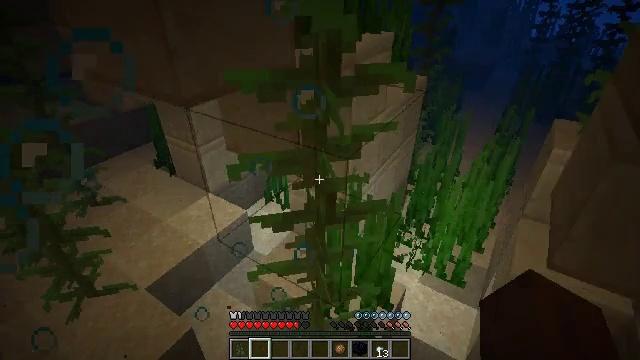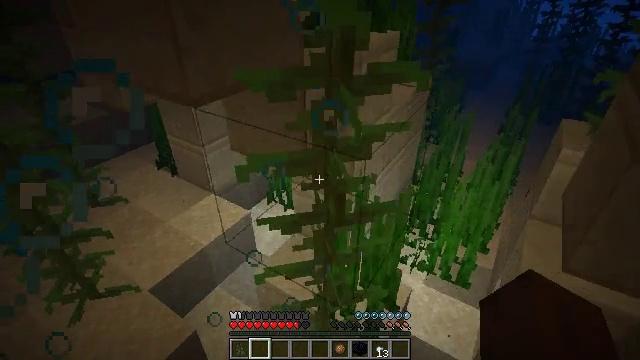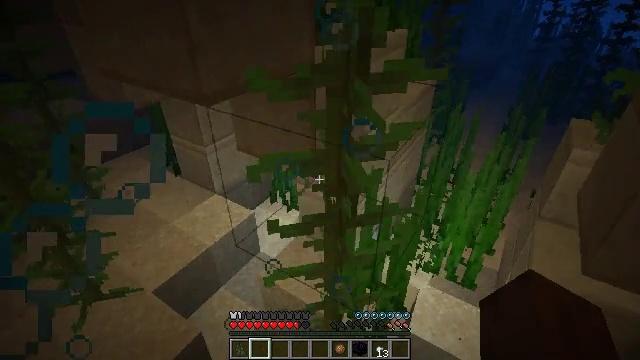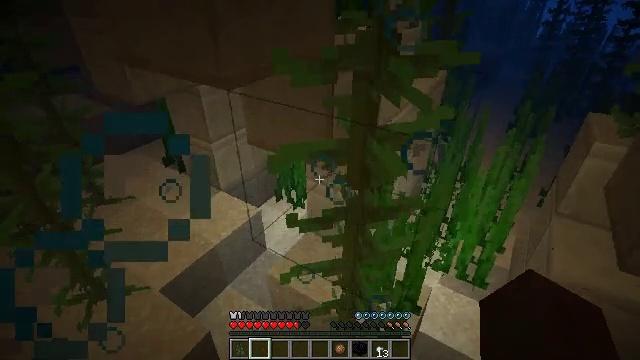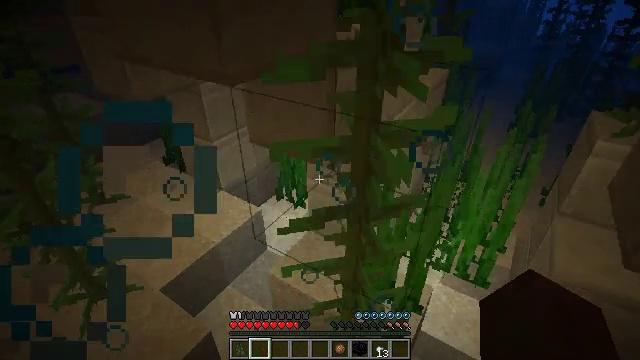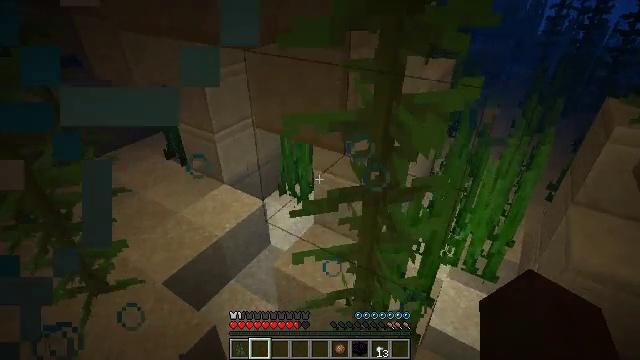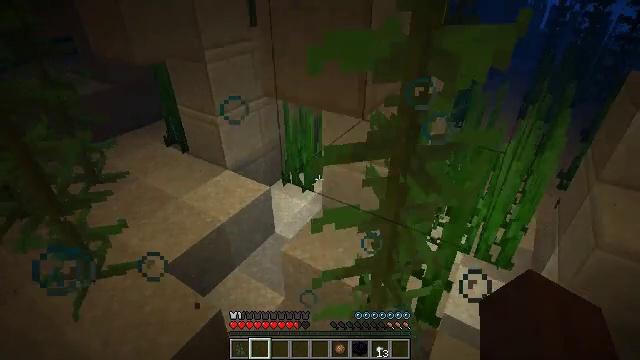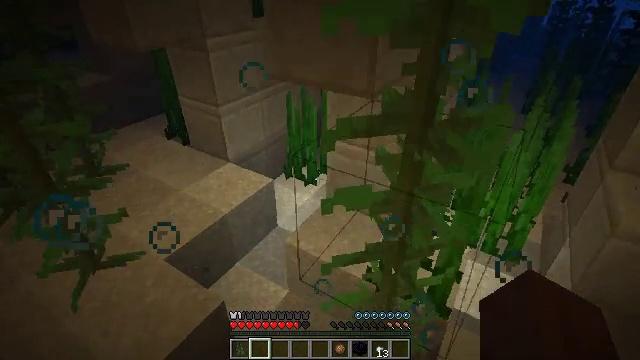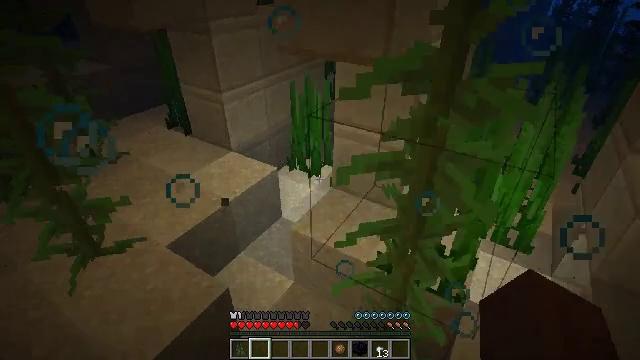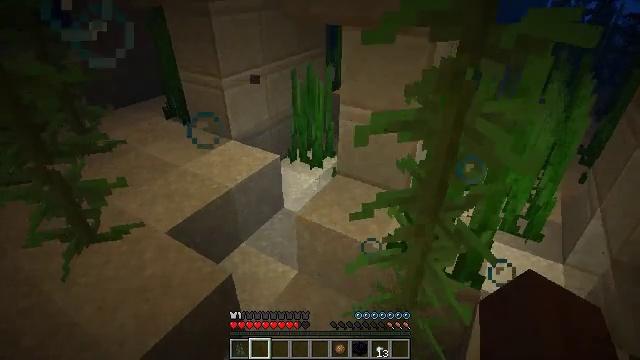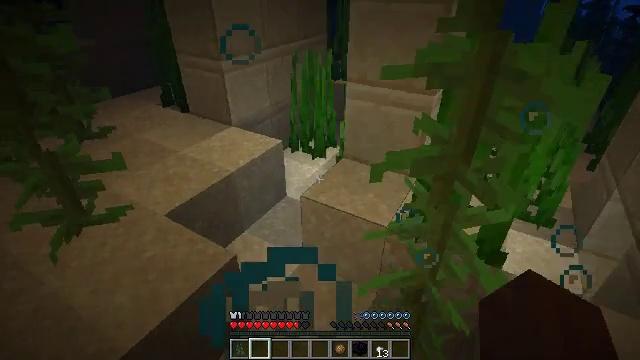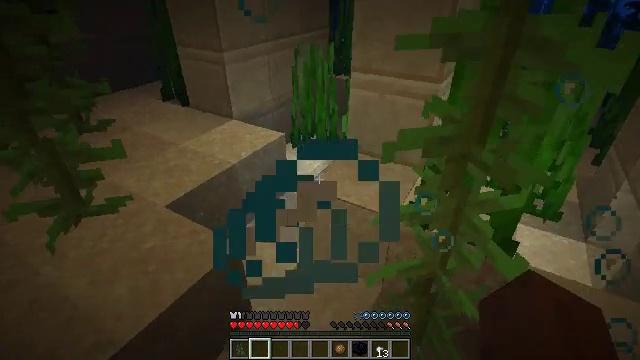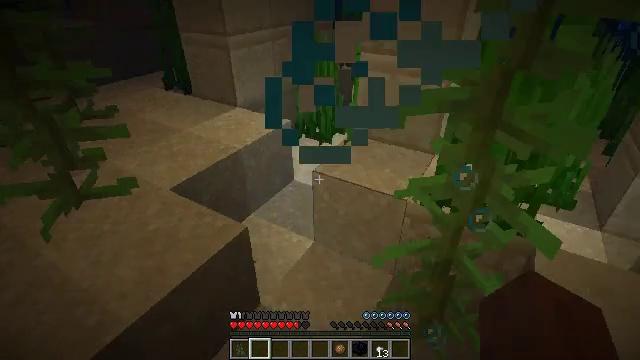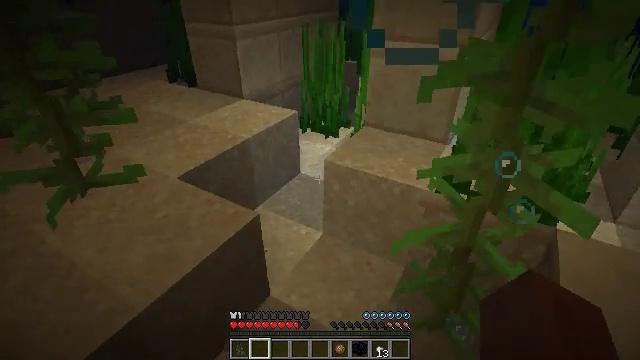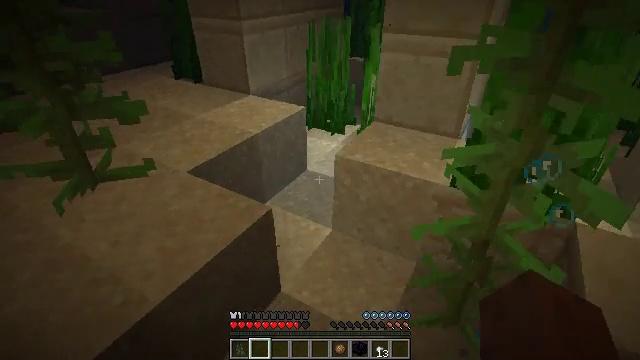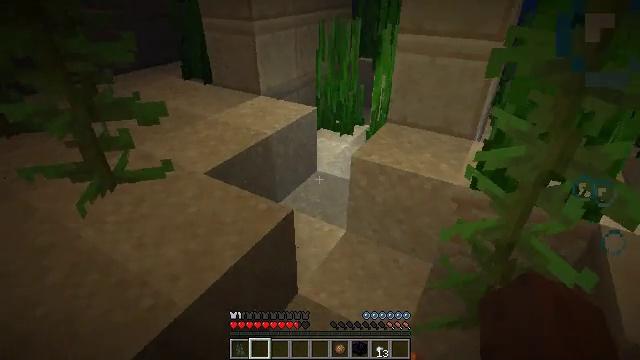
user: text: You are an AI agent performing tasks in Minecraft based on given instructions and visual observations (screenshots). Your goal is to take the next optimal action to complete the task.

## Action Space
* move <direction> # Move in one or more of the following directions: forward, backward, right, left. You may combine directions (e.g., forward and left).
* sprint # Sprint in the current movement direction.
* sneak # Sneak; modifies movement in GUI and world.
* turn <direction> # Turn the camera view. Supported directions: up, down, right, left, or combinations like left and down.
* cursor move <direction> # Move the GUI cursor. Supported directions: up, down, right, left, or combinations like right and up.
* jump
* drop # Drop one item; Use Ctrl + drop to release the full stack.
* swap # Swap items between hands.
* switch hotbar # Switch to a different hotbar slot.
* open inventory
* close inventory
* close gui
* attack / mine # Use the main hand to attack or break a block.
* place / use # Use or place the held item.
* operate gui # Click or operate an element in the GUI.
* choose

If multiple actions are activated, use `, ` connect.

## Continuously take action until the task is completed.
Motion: motion action
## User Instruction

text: Gather the sea lantern with a pickaxe.
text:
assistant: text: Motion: move left
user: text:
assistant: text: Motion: move left
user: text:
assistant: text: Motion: move left
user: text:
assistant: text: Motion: move left
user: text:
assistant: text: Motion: move left
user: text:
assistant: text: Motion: move left
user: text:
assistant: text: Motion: move left
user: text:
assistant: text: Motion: move left
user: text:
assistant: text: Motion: move left
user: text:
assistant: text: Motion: move left
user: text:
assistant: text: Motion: move left, jump
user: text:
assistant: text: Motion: move left, jump
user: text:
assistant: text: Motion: move left, jump
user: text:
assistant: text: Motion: move left, jump
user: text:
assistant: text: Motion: move forward and move left, jump
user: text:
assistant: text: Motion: move forward and move left, jump
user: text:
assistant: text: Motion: move forward and move left, jump
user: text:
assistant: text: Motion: move forward and move left, jump
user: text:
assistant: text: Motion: move forward and move left, jump
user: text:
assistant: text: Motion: move forward and move left, jump
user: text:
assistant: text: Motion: move forward and move left, jump
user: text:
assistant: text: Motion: move forward and move left, jump
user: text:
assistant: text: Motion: move forward and move left, jump
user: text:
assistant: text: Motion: move forward and move left, turn right, jump
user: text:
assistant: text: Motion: move forward and move left, turn right, jump
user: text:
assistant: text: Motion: move forward and move left, turn right, jump
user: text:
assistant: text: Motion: move forward and move left, turn right, jump
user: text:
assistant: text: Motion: move forward and move left, turn right, jump
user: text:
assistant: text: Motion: move forward and move left, turn right, jump
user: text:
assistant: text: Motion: move forward and move left, turn right, jump